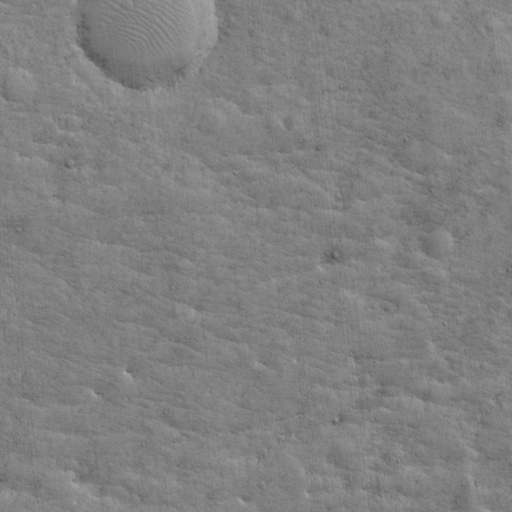
Classes present: Background